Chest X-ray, AP view. Patient: 47 years old, sex F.
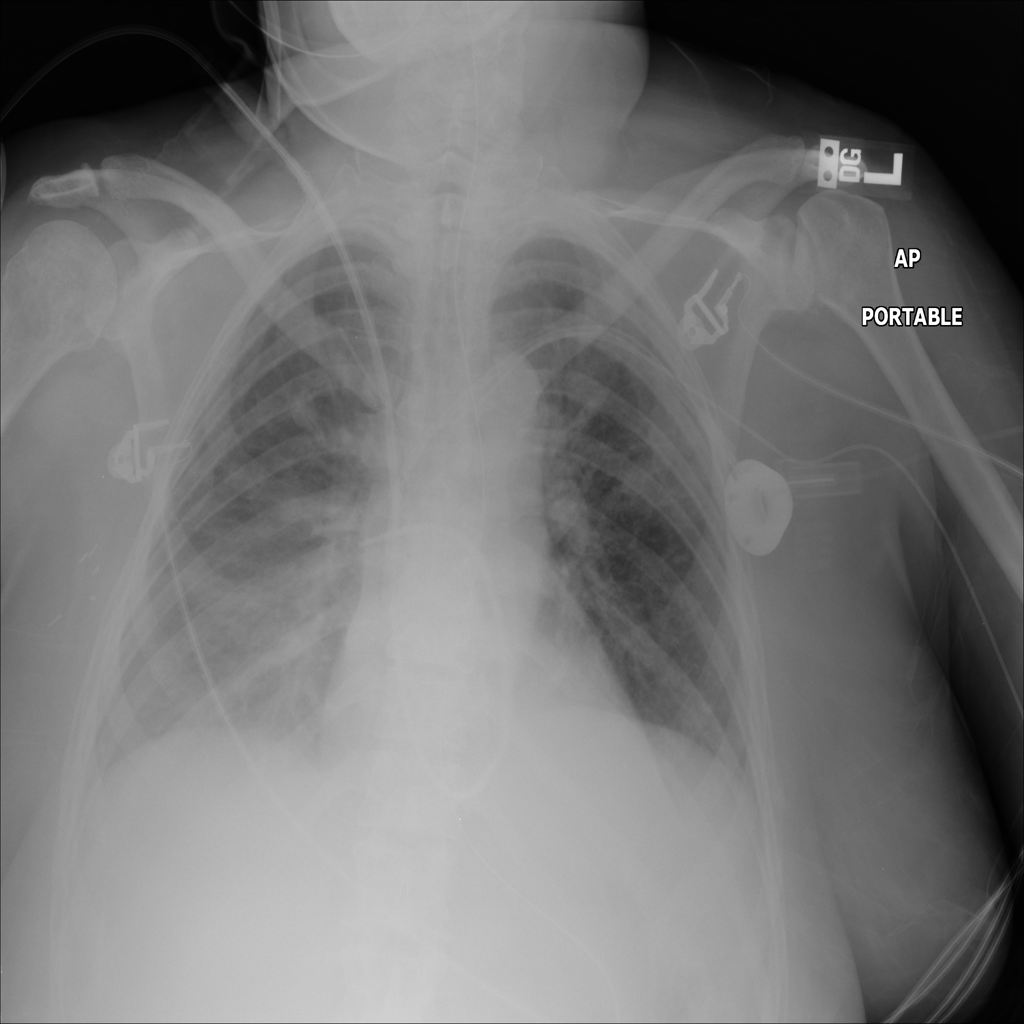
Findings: Atelectasis, Edema, Infiltration